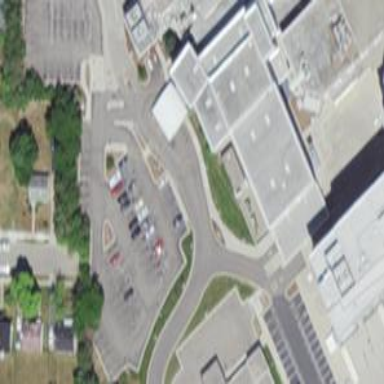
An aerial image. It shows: Hospital building.